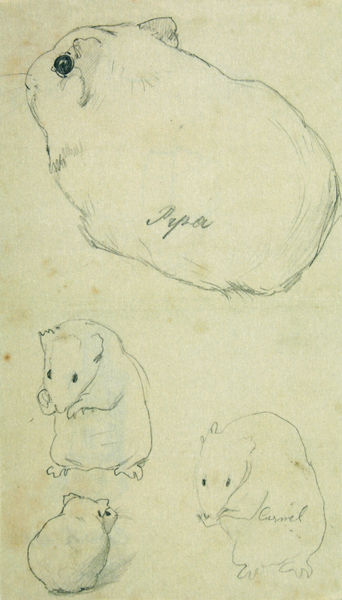
Titel: Meerschweinchen
Künstler: Gabriel von Max
Standort: München
Institution: Städtische Galerie im Lenbachhaus
Schlagwörter: kopf, weiß, sitzen, grau, rücken, schwarz, skizze, zeichnung, tier, tiere, beige, augen, pelz, stehen, auge, vater, blatt, ohren, kinder, hamster, maus, meerschweinchen, fell, papier, studie, füsse, pfoten, junge, vier, tierbild, linie, hinten, schraffur, seite, beschriftung, bleistift, entwurf, bleistiftzeichnung, studien, flecken, schnauze, skizzen, niedlich, beuys, vorzeichnung, putzen, ratte, nager, mama, papa, vorn, mäuse, ratten, pelztier, pfötchen, stidien, zweghamster, knopfaugen, 4, kreidebild, hamste, hamsterkinder, hamsterfamilie, possierlich, enager, füßerückel